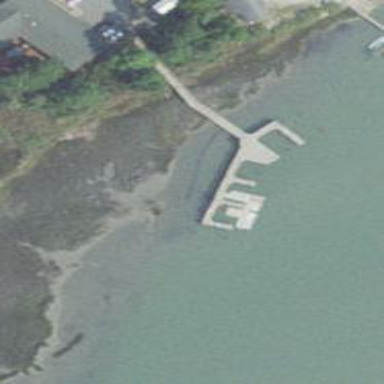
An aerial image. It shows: Man-made pier.